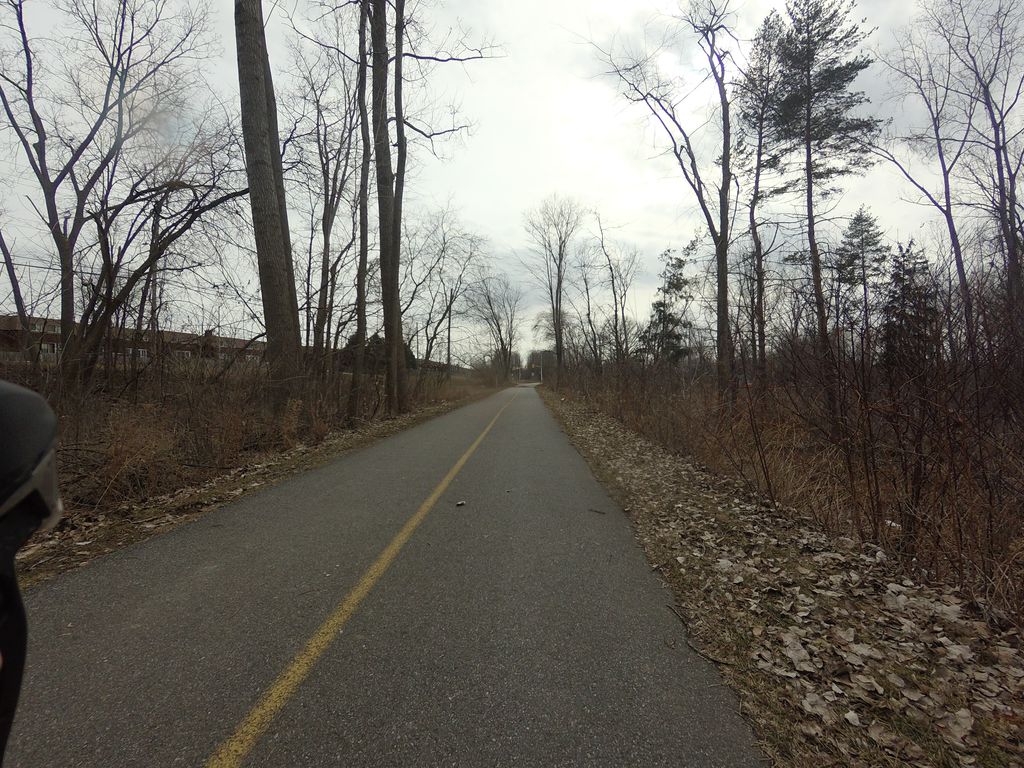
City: ottawa-gatineau